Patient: sex F, age 26
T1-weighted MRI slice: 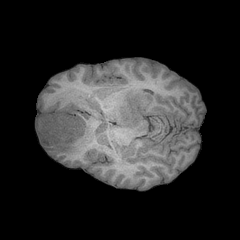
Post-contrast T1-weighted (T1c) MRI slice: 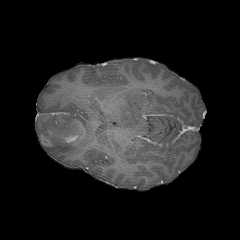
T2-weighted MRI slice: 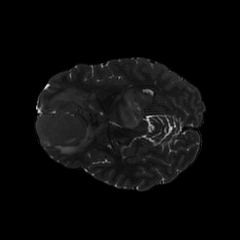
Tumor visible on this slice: yes
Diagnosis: Glioblastoma, IDH-wildtype
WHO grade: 4